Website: crate-barrel
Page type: delivery-shipping
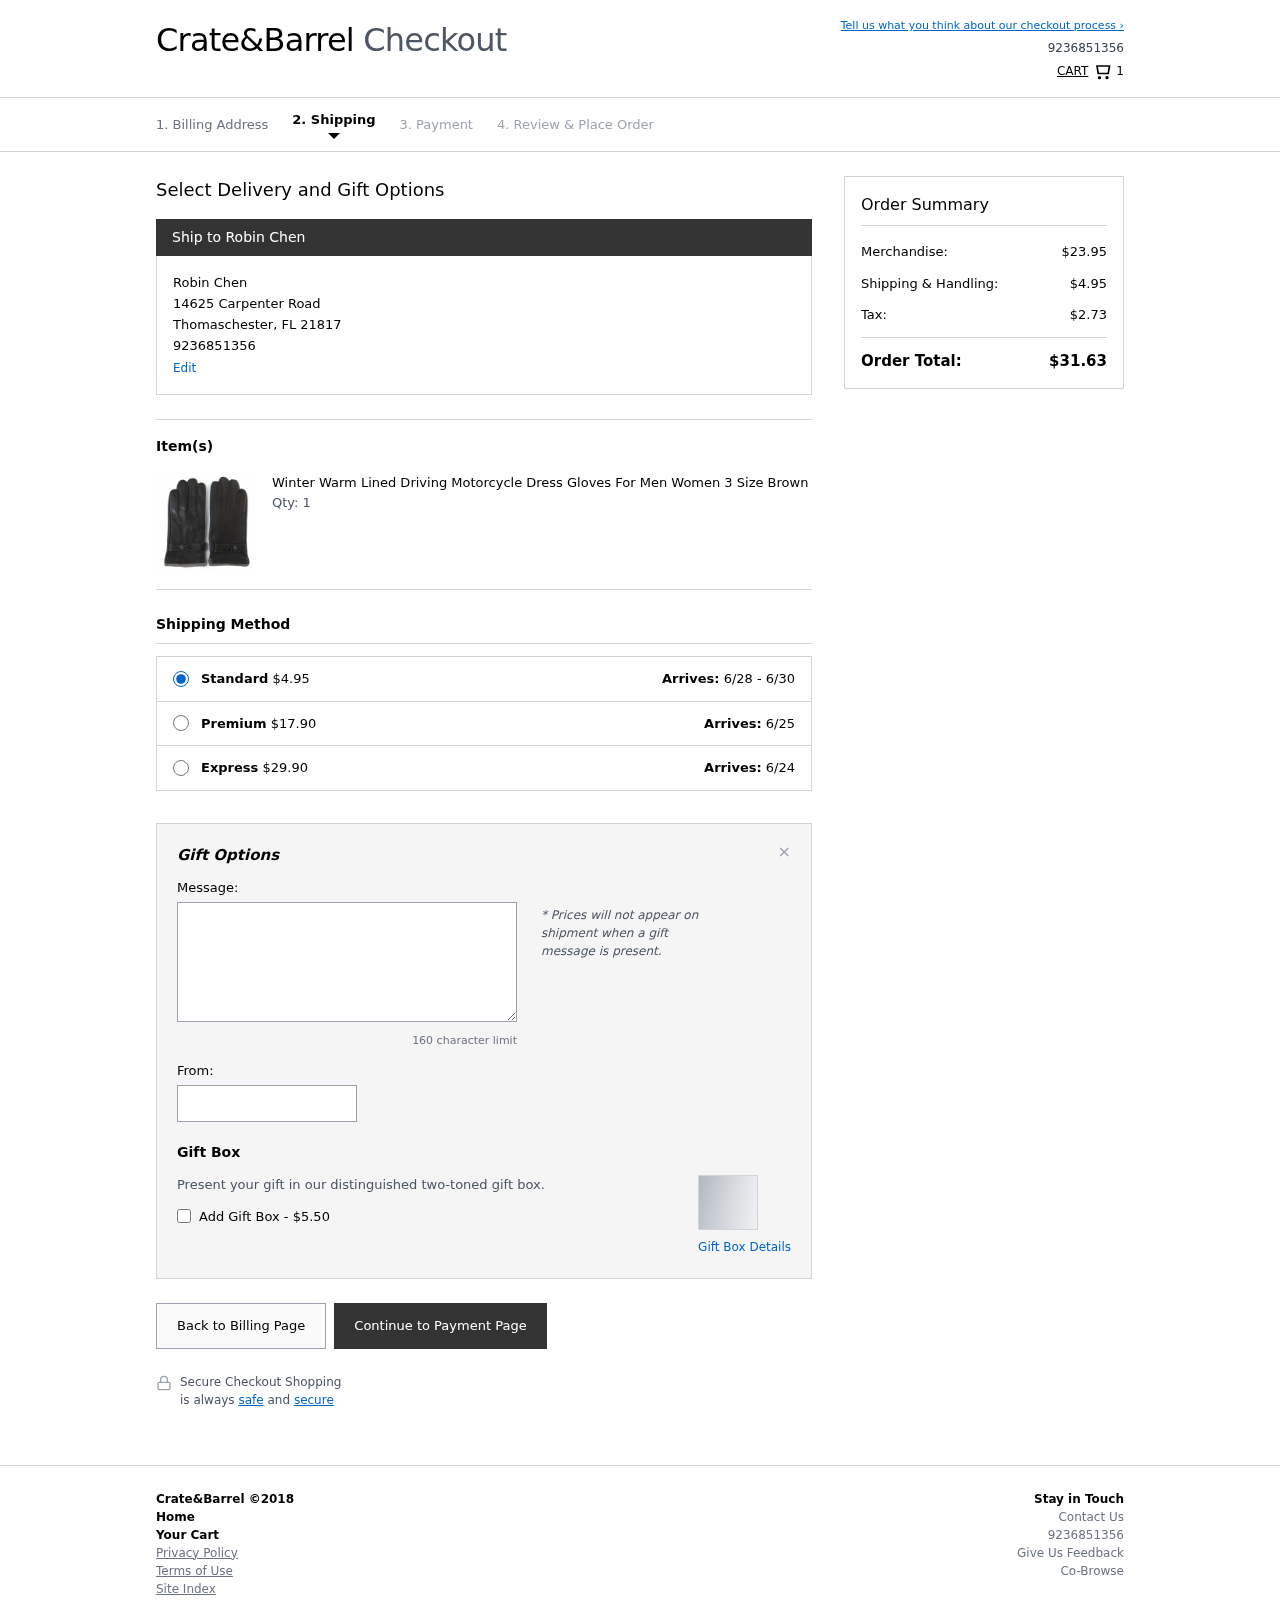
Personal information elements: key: PII_CITY
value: Thomaschester
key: PII_FULLNAME
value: Robin Chen
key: PII_PHONE
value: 9236851356
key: PII_POSTCODE
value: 21817
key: PII_STATE_ABBR
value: FL
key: PII_STREET
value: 14625 Carpenter Road
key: PII_FIRSTNAME
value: Robin
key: PII_LASTNAME
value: Chen
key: PII_FULLNAME2
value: Robin Chen
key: PII_FULLNAME3
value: Robin Chen
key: PII_FIRSTNAME2
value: Robin
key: PII_FIRSTNAME3
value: Robin
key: PII_LASTNAME2
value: Chen
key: PII_LASTNAME3
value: Chen
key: PII_FIRSTNAME_DERIVED
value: Robin
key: PII_LASTNAME_DERIVED
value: Chen
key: PII_FULLNAME_DERIVED
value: Robin Chen
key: PII_NAME_FULL_DERIVED
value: Robin Chen
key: PII_PHONE_LINE
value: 1356
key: PII_PHONE_SUFFIX
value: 1356
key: PII_PHONE2
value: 9236851356
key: PII_PHONE3
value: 9236851356
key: PII_PHONE_NUMERIC
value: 9236851356
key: PII_PHONE_LINE_NUMERIC
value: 1356
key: PII_PHONE_SUFFIX_NUMERIC
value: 1356
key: PII_PHONE2_NUMERIC
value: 9236851356
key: PII_PHONE3_NUMERIC
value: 9236851356
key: PII_PHONE_DIGITS
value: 9236851356
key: PII_PHONE_LAST4
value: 1356
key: PII_GIFT_MESSAGE
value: Hey David, I saw these cozy gloves and immediately thought of you braving the winter rides. Hope they keep your hands warm on those chilly adventures ahead! Enjoy!
Robin
Product elements: key: PRODUCT1_NAME
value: Winter Warm Lined Driving Motorcycle Dress Gloves For Men Women 3 Size Brown
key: PRODUCT1_QUANTITY
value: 1
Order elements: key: ORDER_NUM_ITEMS
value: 1
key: ORDER_SHIPPING_COST
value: $4.95
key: ORDER_DELIVERY_DATE
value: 6/28 - 6/30
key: PREMIUM_SHIPPING_COST
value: $17.90
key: PREMIUM_DELIVERY_DATE
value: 6/25
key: EXPRESS_SHIPPING_COST
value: $29.90
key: EXPRESS_DELIVERY_DATE
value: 6/24
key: ORDER_SUBTOTAL
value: $23.95
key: ORDER_SHIPPING_COST2
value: $4.95
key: ORDER_TAX
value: $2.73
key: ORDER_TOTAL
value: $31.63